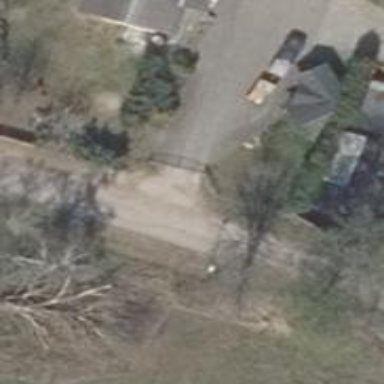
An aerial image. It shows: Residential road with sandy surface.